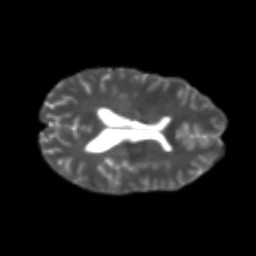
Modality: T2w
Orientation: axial
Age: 20
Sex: female
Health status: healthy
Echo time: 0.074 s